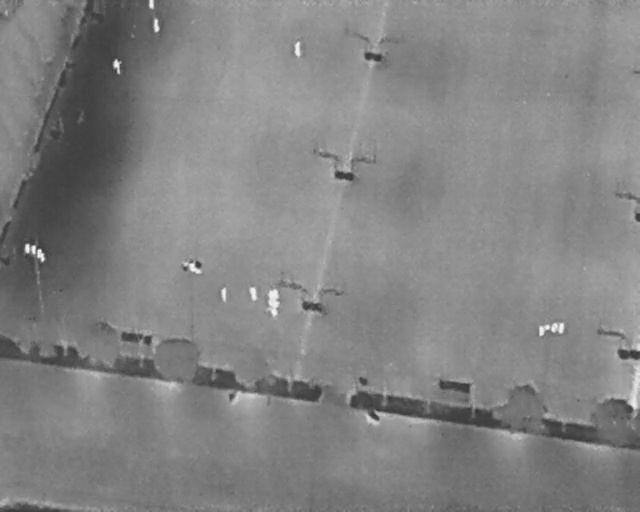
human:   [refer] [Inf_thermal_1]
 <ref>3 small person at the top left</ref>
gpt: <box>[[22, 0, 24, 1, 2], [23, 4, 25, 5, 2], [17, 11, 18, 13, 2]]</box>

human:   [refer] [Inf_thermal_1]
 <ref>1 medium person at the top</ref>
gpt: <box>[[45, 8, 47, 10, 2]]</box>

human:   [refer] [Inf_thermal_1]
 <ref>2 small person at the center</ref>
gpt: <box>[[33, 56, 36, 58, 2], [38, 56, 40, 58, 2]]</box>